Question: I am new to front-end development. I was trying to code an annotation tool. A sample screen is shown on the image below. After the user select a sentence, an annotation box is added on the right side bar at the same horizontal position as the highlighted sentence.
I want to edit the styles of the newly created html element, but how can I do that?

Here is my html structure:
'''
<section id="main">
<div class="row">
<div class="small-8 large-8 columns"id="rawdata">
<p> <span class="sentence">2:22 So, last time I was here, I don't know if I told you this, but, um, we kind of did a "I like, I wish" activity on paper, about things that you like about studio, and things that you wish would change.</span><span class="sentence"> Um, do you want to share any of those thoughts now, so maybe we can talk about them? [name], I have yours if you want to look at it again.</span></p>
<p><span class="sentence">2:47 I forgot to add something.</span></p>
<p><span class="sentence">2:54 Well, I don't know, in terms of what I dislike about studio.</span></p>
<p><span class="sentence">2:57 So, some people wrote in theirs that, um, they dislike how cluttered it gets.</span></p>
<p><span class="sentence">5:09 I don't get bothered.</span>< <span class="sentence">I like the draftiness, I'm a little...</span><span class="sentence"> I'm one of the ones that opens the windows, and like--</span></p>
</div>
<div class="small-4 large-4 columns" id="annotations"><p></p>
</div>
</div>
</section>
'''
JS for selecting sentence and adding annotations:
'''
<script>
$('.sentence').click(function() {
$(this).toggleClass('sentenceStyle');
var y = $(this).offset().top;
y = parseInt(y) + 'px';
var para = document.createElement("p");
$("#annotations").append(para);
para.innerHTML="this is an annotation";
para.css('color','yellow');
});
</script>
'''
And here it is the fiddle: <URL>
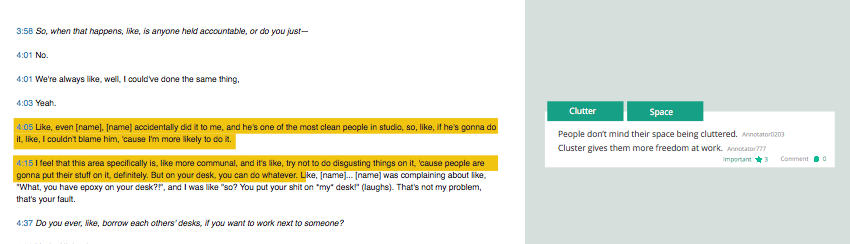
Answer: You are getting mixed up a bit switching between jQuery and native script.
'css()' is a jQuery method, but 'para' is a DOM element.
Learn to use browser console/ developer tools to look for errors. You should see one for 'para.css()'.
I would suggest either using all natve script methods or using all jQuery methods for DOM manipulation and try not to mix them.
Using jQuery you can create the same 'p' using:
'''
var para = $('<p>').text("this is an annotation").css('color','yellow');
'''
Using the code you have to change the style you need to create a jQuery object from 'para' to be able to use 'css()'
'''
$(para).css('color','yellow');
'''
Alternatively you could use native properties to change the style directly on the DOM element itself also